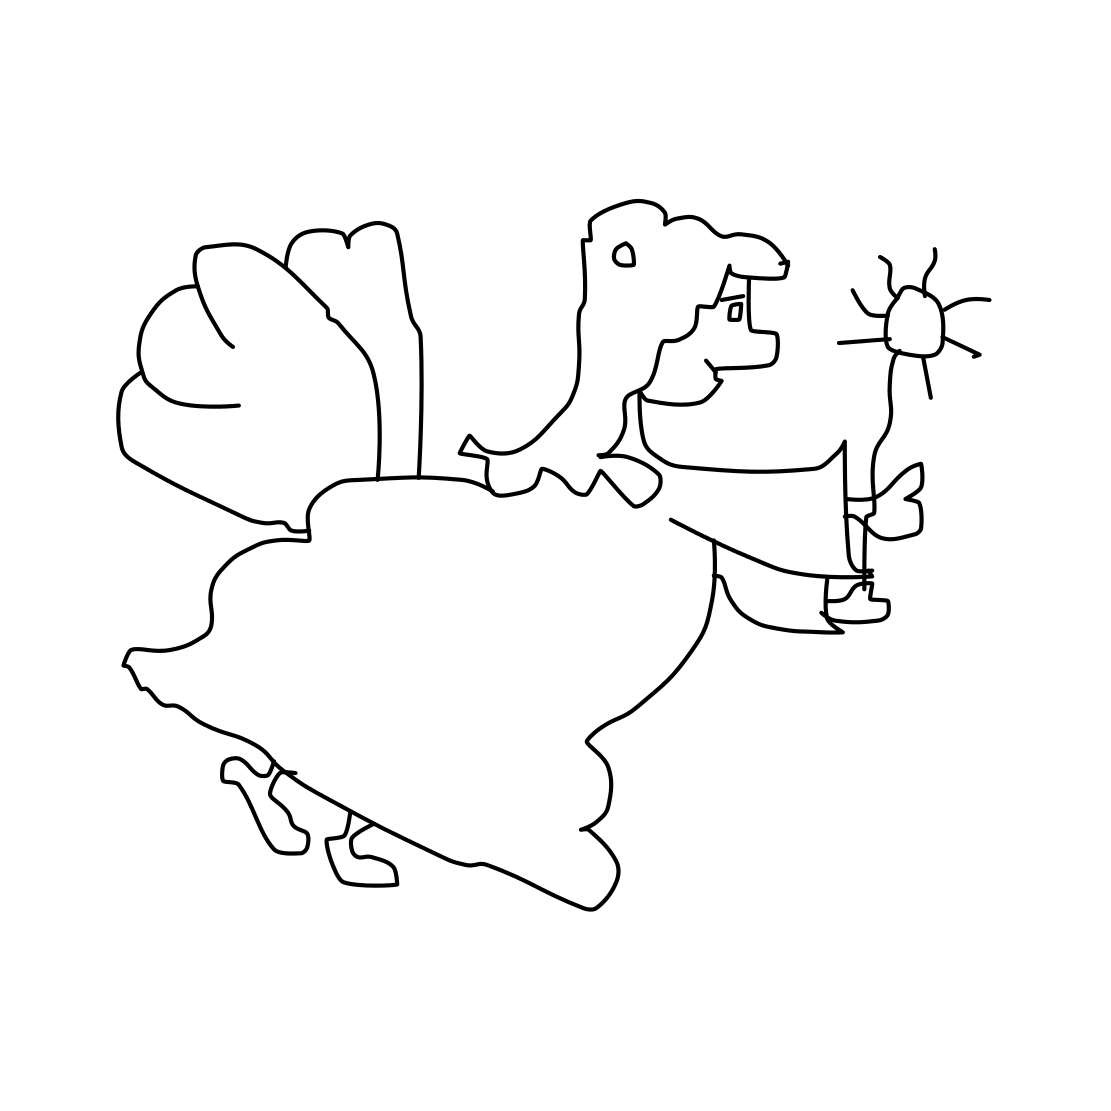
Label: angel